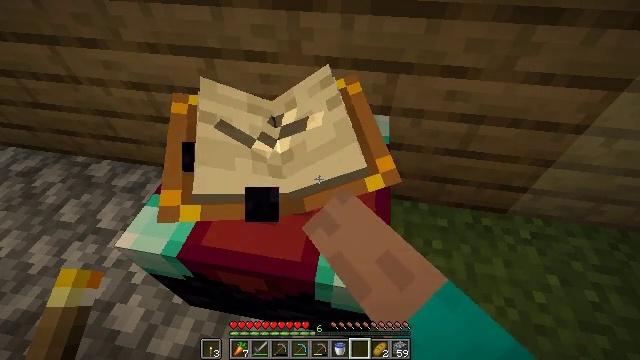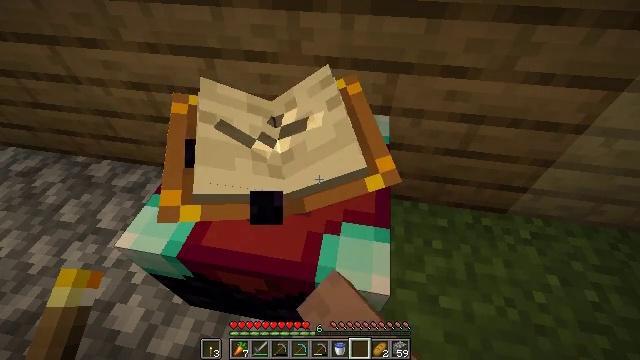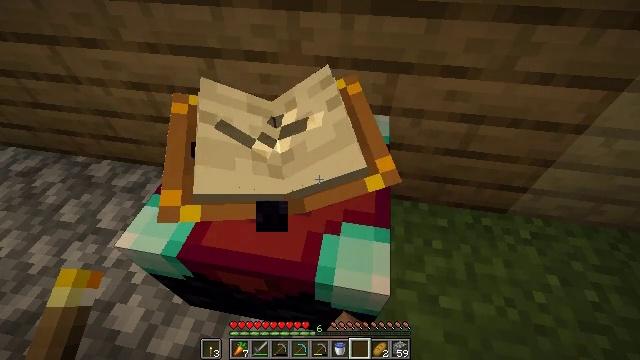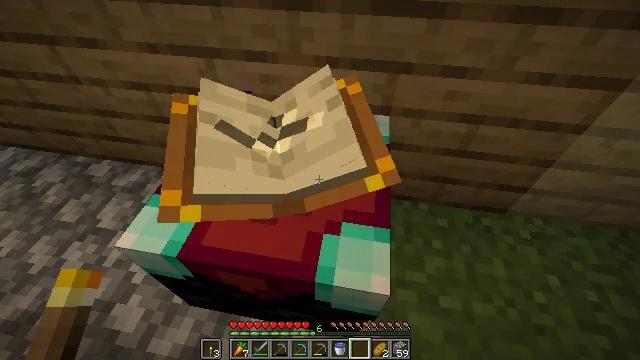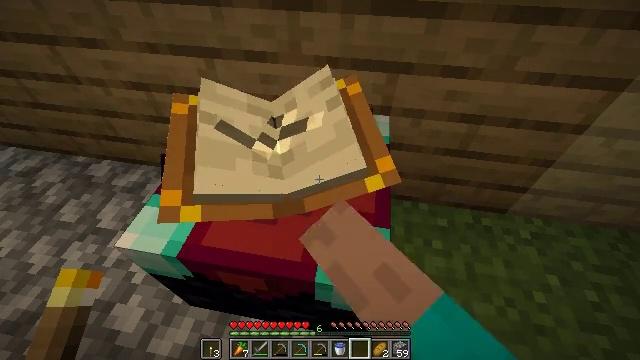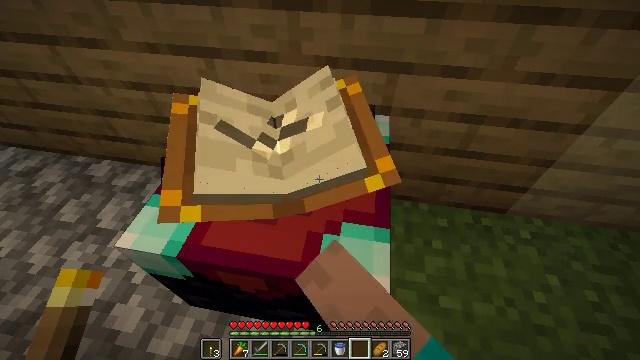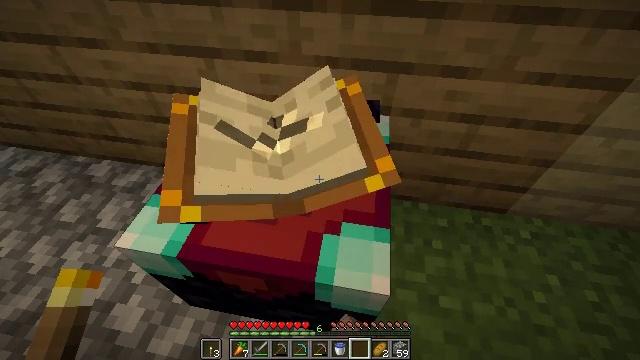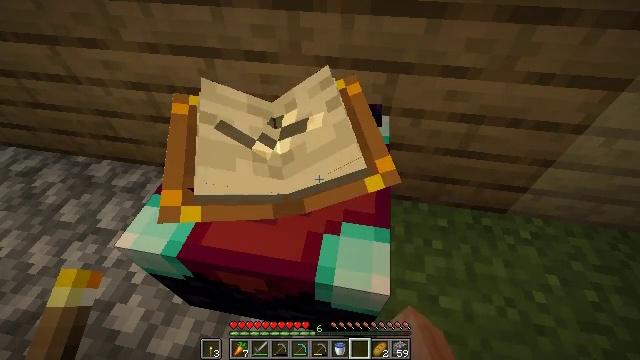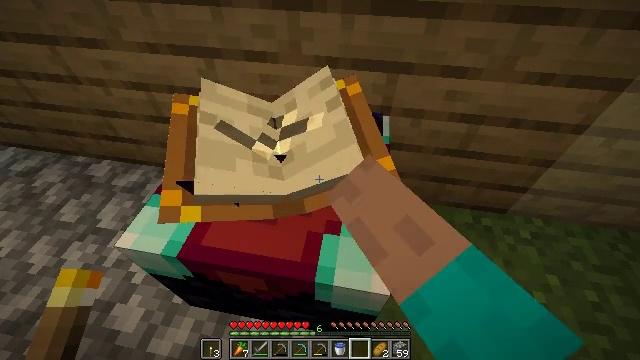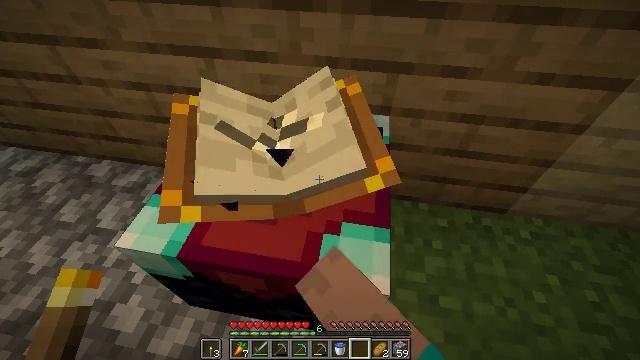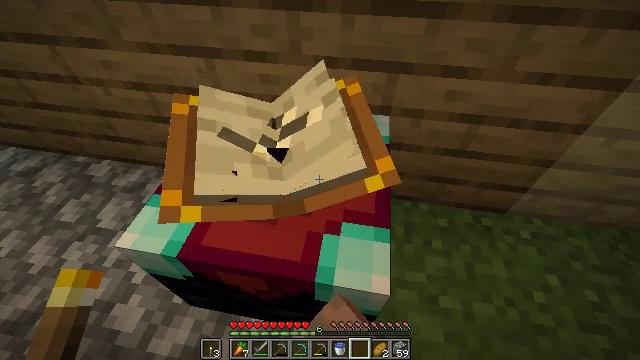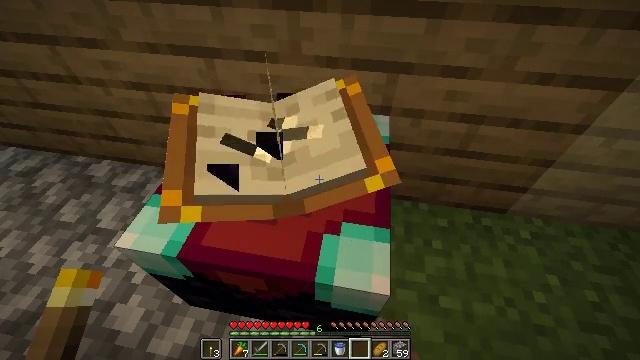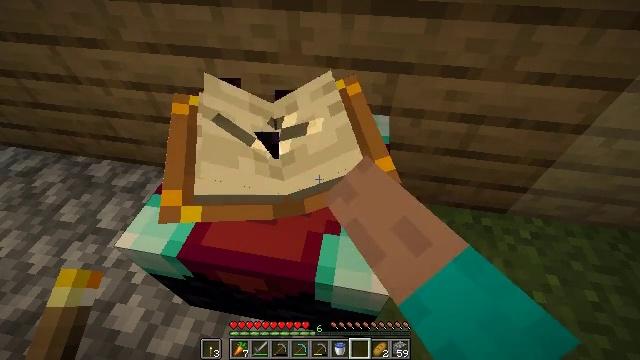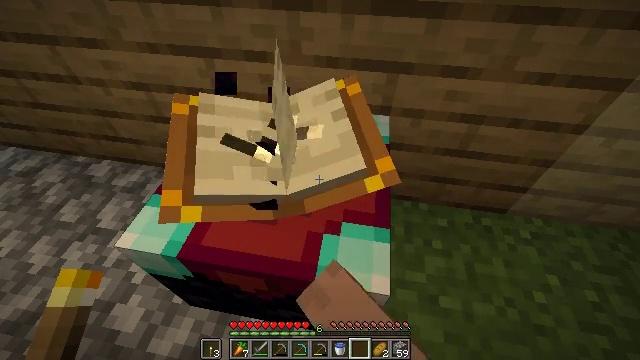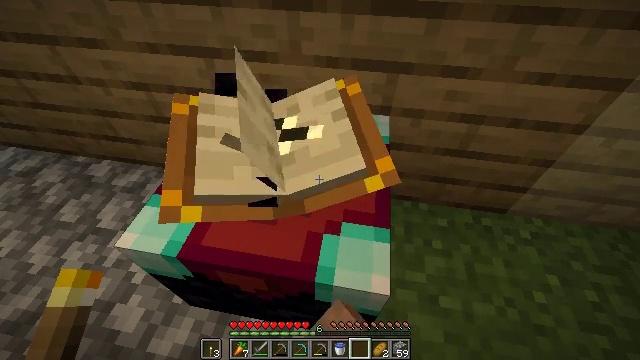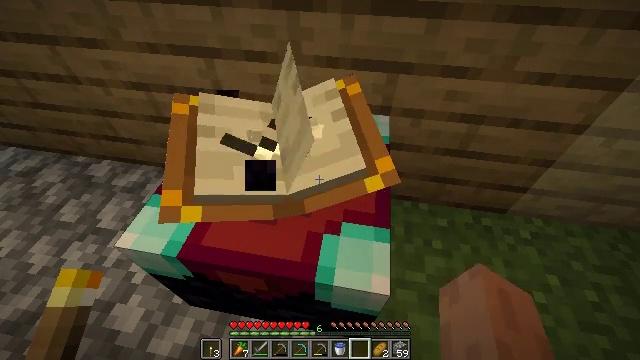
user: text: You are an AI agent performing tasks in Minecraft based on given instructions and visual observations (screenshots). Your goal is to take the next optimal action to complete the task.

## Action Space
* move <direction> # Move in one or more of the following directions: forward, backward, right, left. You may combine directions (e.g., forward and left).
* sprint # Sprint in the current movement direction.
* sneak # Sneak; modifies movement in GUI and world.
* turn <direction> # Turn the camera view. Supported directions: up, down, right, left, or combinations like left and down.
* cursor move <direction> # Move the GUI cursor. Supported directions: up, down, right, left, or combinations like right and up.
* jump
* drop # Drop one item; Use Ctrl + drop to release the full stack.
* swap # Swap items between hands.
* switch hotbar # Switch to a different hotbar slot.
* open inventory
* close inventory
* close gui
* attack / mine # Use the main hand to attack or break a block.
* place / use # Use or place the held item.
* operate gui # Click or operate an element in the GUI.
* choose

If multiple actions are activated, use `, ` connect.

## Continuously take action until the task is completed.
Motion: motion action
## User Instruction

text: Destroy the enchanting table to collect it.
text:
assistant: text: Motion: attack / mine
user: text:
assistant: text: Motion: attack / mine
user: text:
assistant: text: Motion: attack / mine
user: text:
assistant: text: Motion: attack / mine
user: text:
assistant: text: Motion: attack / mine
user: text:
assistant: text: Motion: attack / mine
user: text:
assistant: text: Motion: attack / mine
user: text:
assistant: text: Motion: attack / mine
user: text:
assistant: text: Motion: attack / mine
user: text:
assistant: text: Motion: attack / mine
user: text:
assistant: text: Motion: attack / mine
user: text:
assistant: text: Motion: attack / mine
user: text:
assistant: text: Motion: attack / mine
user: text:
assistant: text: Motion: attack / mine
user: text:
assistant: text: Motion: attack / mine
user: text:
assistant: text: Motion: attack / mine
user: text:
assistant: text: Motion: attack / mine
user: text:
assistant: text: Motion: attack / mine
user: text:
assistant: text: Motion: attack / mine
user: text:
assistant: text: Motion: attack / mine
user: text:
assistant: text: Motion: attack / mine
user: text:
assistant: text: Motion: attack / mine
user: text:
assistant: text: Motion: attack / mine
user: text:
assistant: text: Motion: no_op
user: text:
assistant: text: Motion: no_op
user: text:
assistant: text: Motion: no_op
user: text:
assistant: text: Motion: no_op
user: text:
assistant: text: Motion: turn up
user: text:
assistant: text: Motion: turn up
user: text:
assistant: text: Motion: no_op